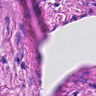
Metastatic tissue present: yes